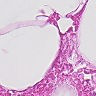
Metastatic tissue present: no